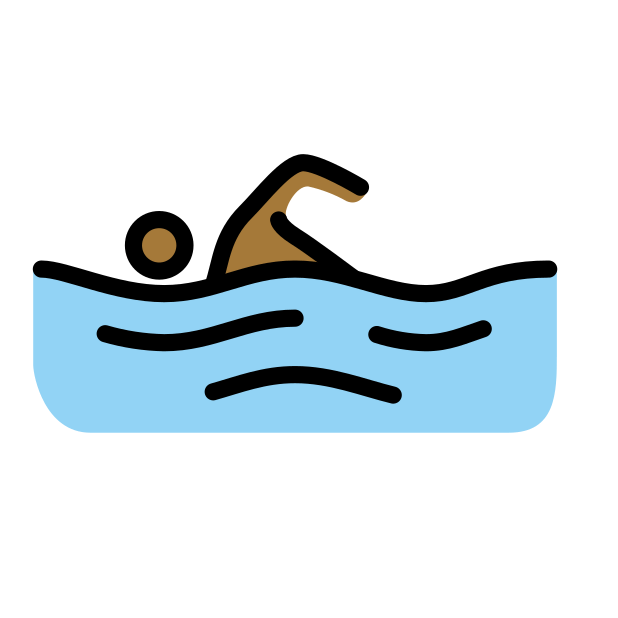
man swimming: medium-dark skin tone